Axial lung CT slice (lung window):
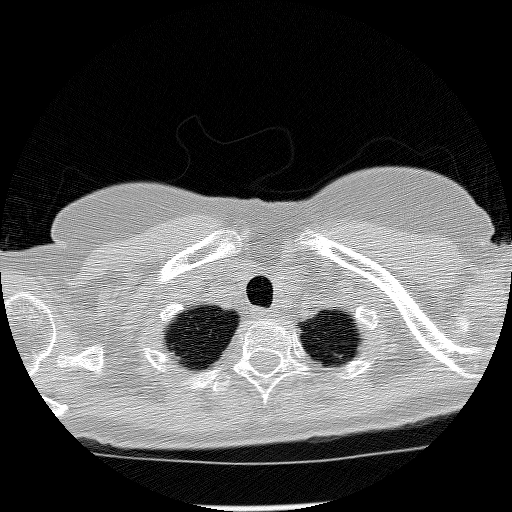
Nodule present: no